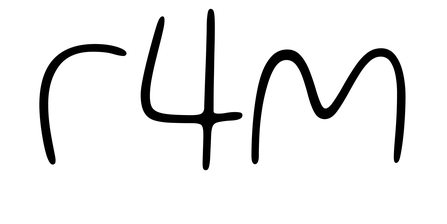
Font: Gluten_Thin